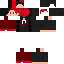
A male skeleton skin with dark skin, wearing red helmet dressed in a red hoodie and red pants, featuring a closed mouth.